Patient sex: F
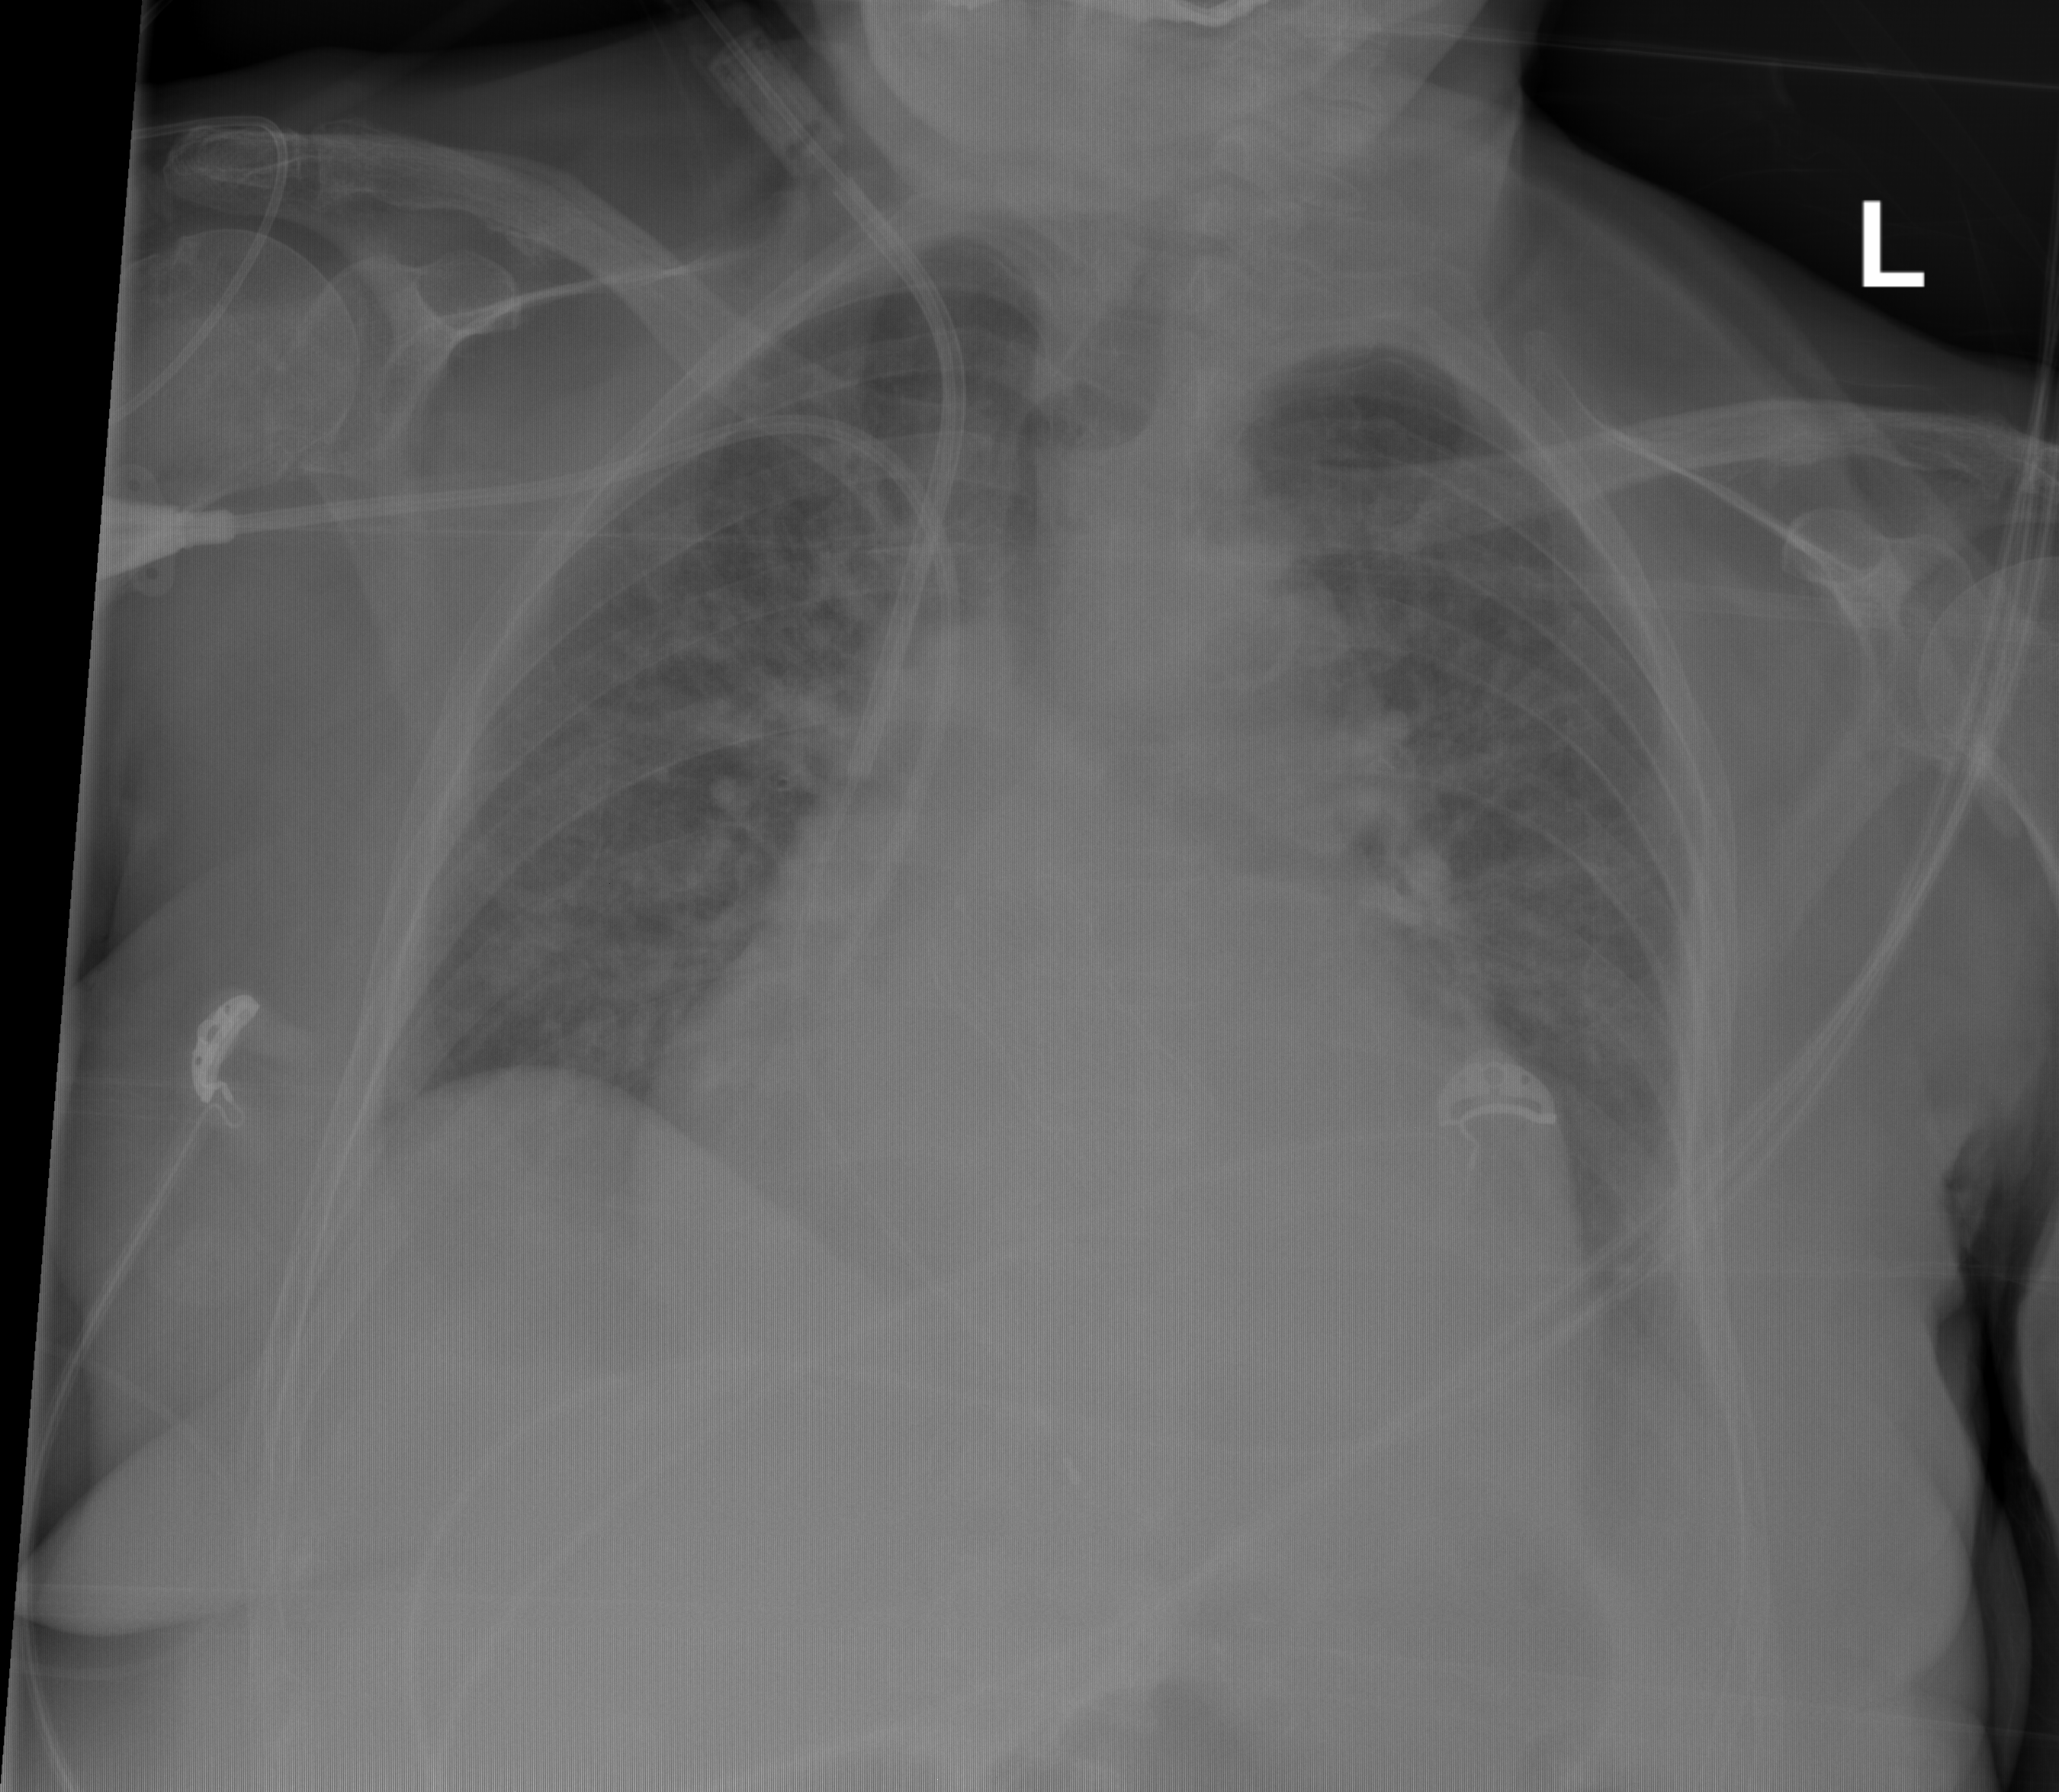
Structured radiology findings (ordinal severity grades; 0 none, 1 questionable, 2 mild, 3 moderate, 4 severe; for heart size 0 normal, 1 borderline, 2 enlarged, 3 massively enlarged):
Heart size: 2
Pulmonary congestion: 1
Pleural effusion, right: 0
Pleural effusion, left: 1
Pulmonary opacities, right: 0
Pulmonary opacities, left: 0
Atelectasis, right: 1
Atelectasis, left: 1